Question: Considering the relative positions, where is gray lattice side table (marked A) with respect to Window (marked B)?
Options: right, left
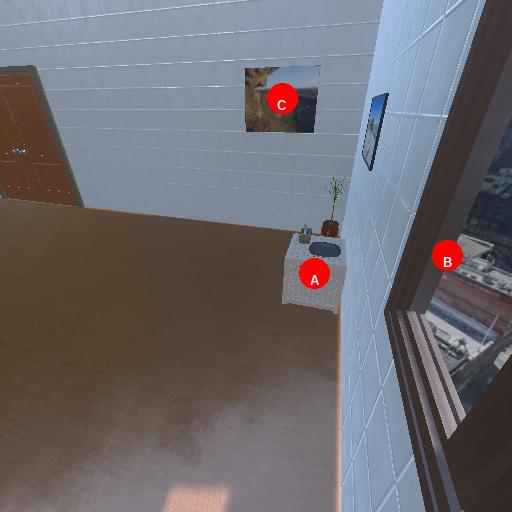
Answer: right